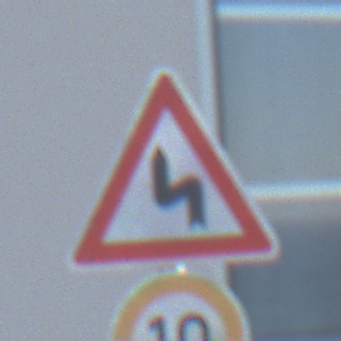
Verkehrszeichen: DoppelkurveZunaechstLinks
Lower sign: Geschwindigkeit10
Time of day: MorningAfternoon
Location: Outdoor (Urban)
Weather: Clear
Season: NotSpecified
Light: Natural